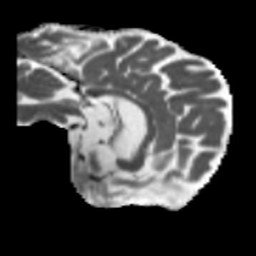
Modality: MD
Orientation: sagittal
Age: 68
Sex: male
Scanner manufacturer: siemens
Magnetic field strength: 3 T
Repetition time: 5.47 s
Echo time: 0.0854 s